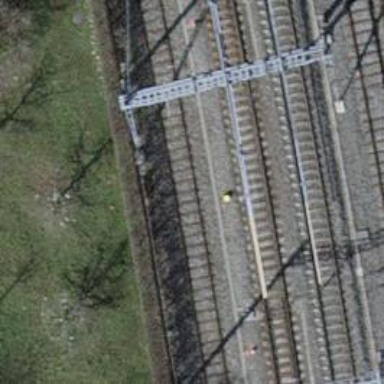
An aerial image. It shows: Single-track electrified railway with contact line.